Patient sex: M
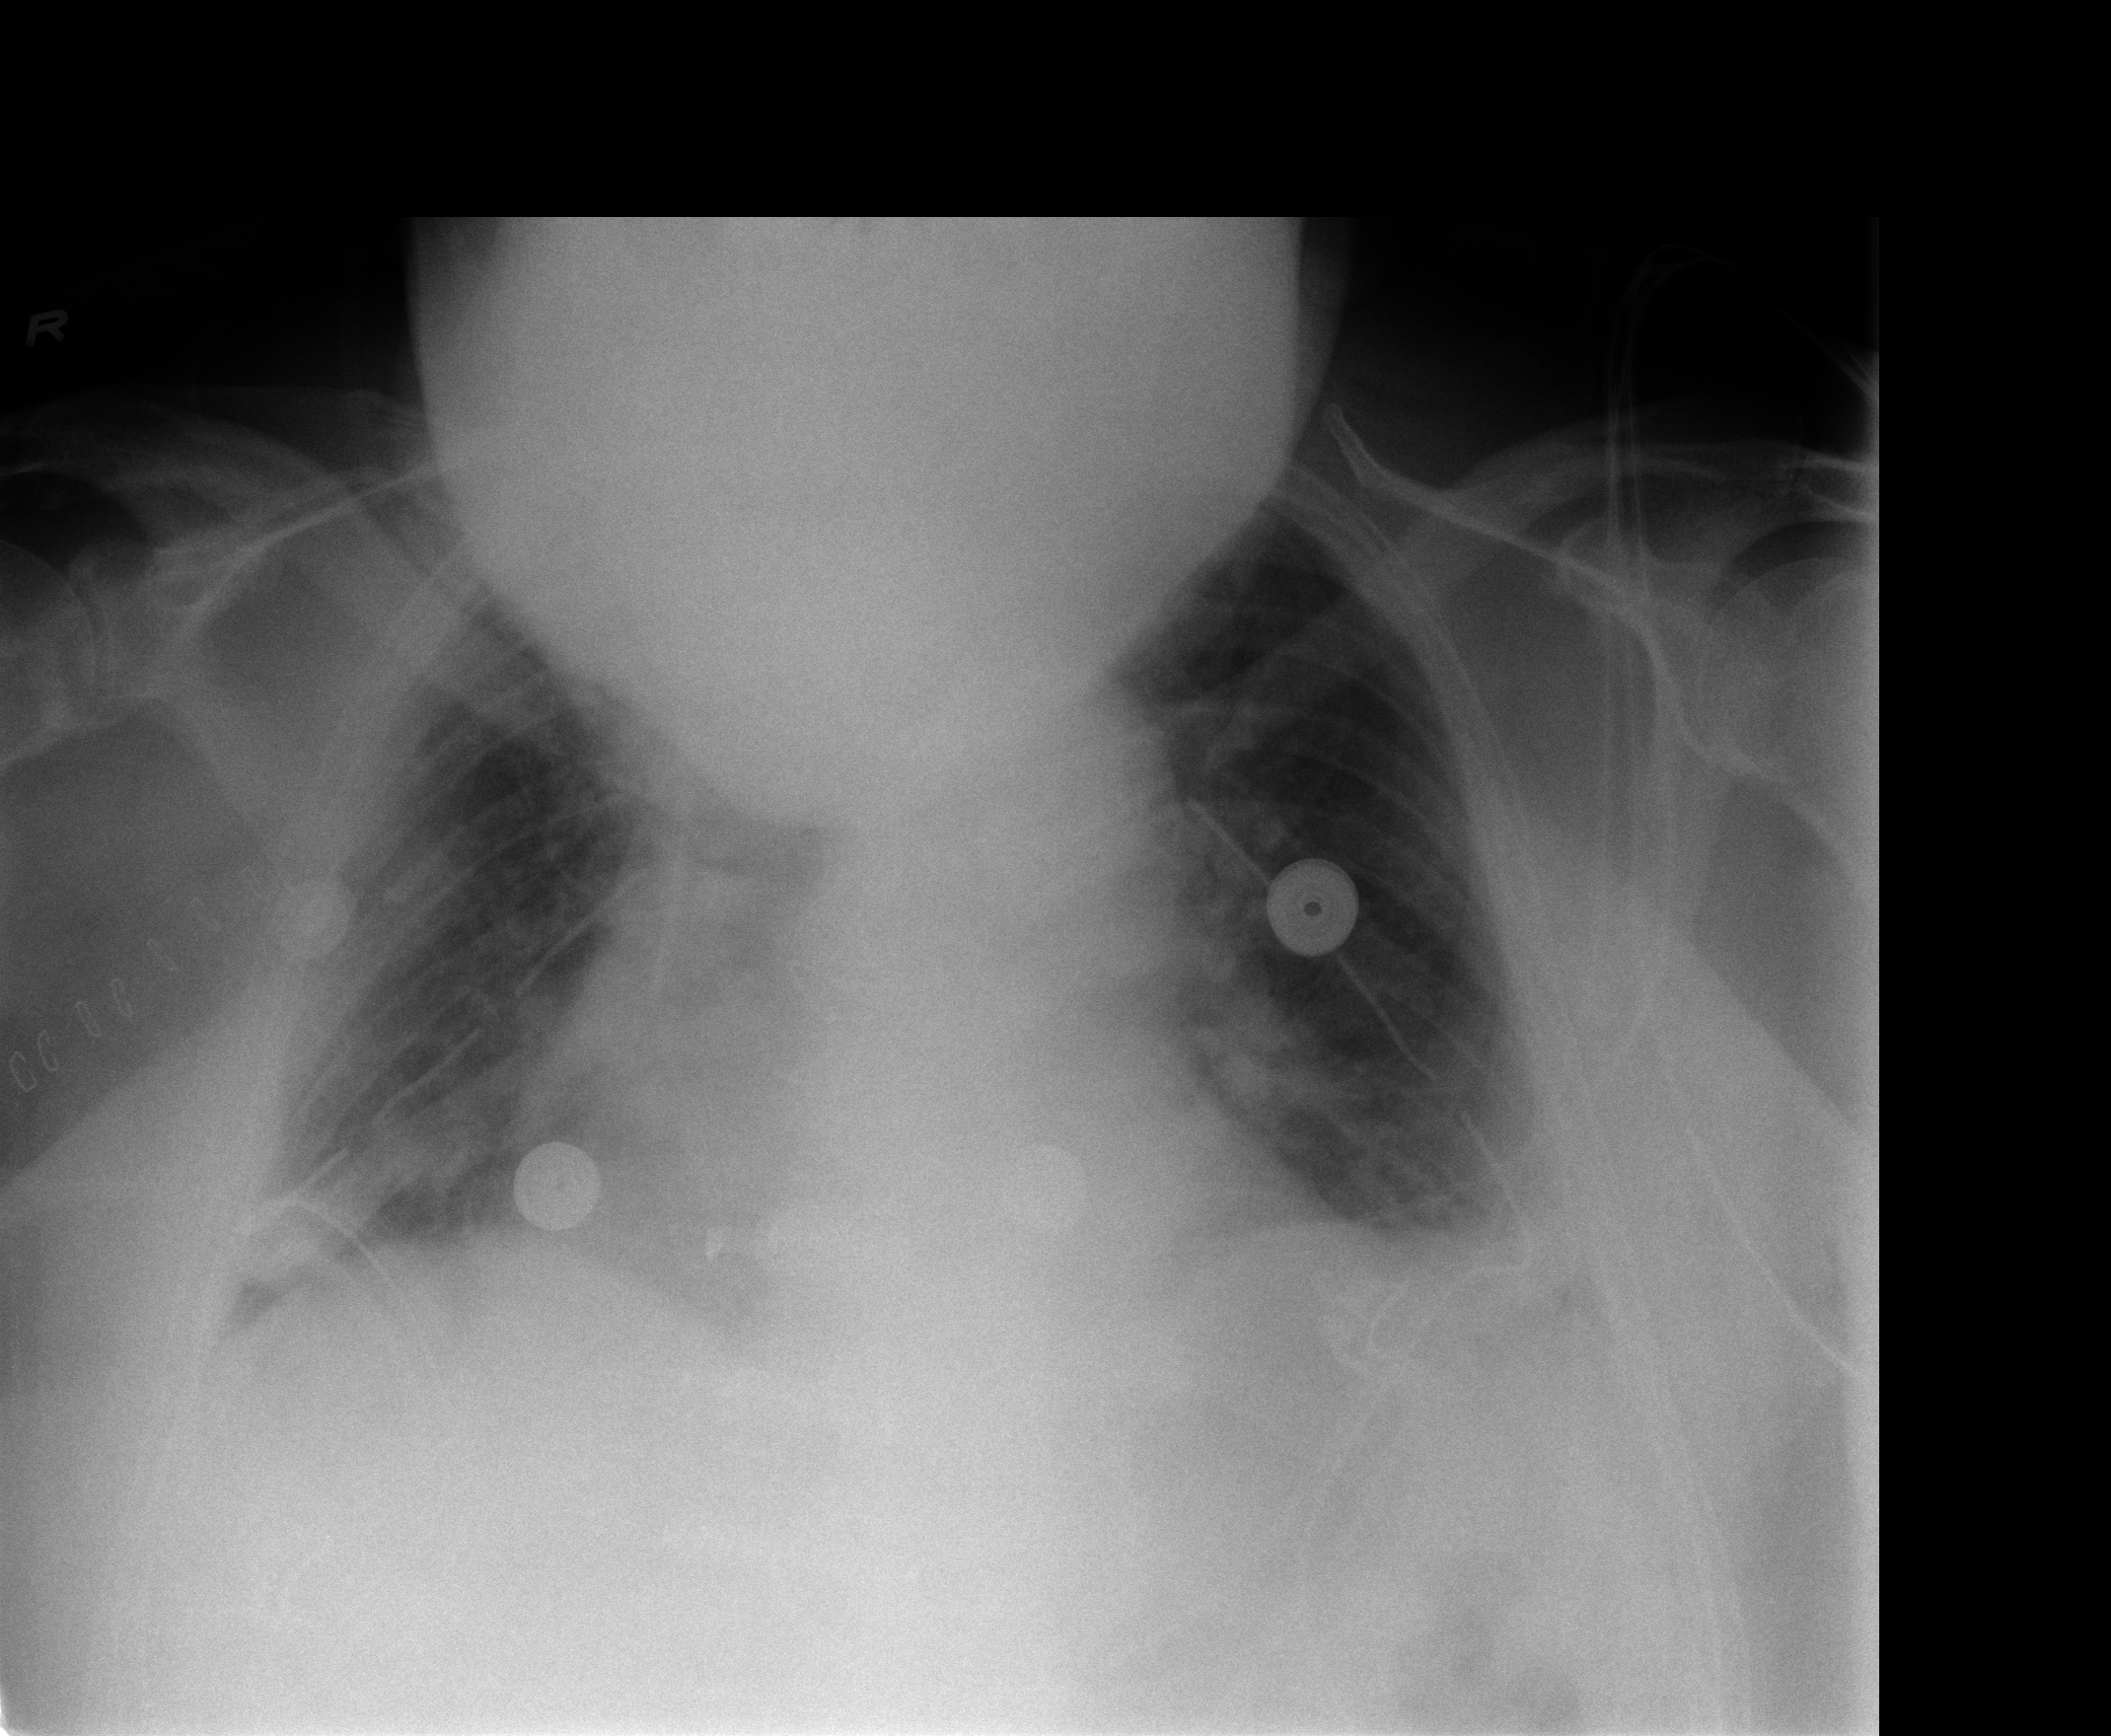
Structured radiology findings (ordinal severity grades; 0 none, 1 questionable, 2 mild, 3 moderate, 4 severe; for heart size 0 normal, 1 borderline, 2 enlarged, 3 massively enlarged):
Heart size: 2
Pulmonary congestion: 2
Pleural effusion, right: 0
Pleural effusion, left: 1
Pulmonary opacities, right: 0
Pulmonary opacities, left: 0
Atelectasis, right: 2
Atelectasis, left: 2